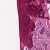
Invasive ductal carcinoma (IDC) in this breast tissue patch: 0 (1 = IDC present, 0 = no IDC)